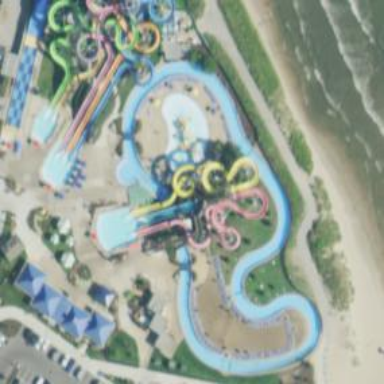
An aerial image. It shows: Tourism attraction featuring water slide.